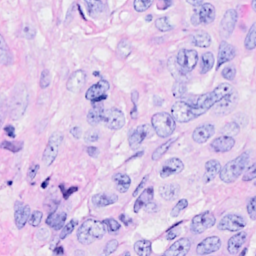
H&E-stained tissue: Breast